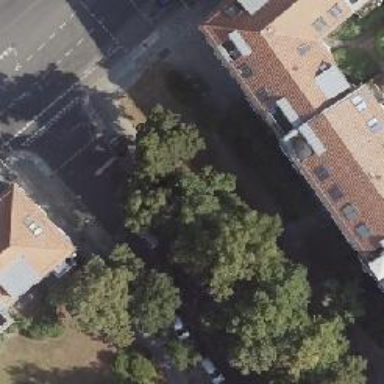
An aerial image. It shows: Avenue lined with deciduous broadleaved trees.